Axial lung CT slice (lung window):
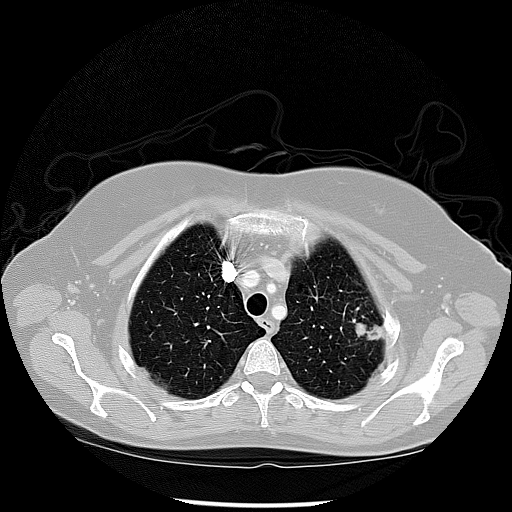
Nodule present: yes
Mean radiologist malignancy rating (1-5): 4